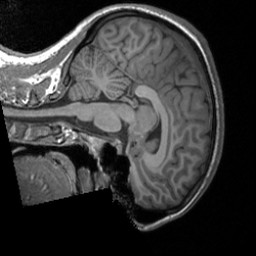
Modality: T1w
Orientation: sagittal
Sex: female
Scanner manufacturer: siemens
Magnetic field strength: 3 T
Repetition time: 1.9 s
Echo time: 0.00226 s